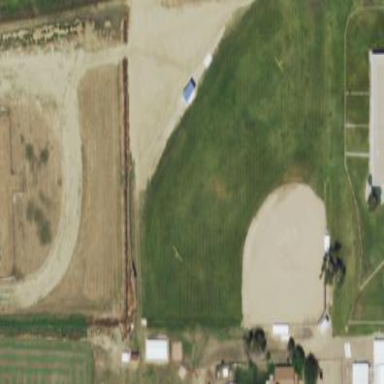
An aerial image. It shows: Baseball pitch for leisure land.